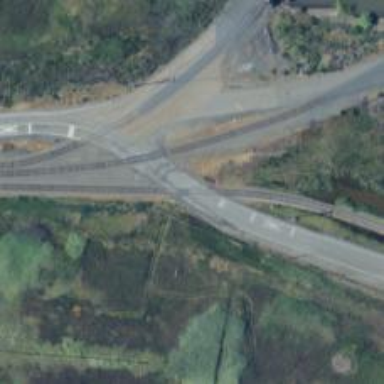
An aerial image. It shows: Level crossing along the railway.